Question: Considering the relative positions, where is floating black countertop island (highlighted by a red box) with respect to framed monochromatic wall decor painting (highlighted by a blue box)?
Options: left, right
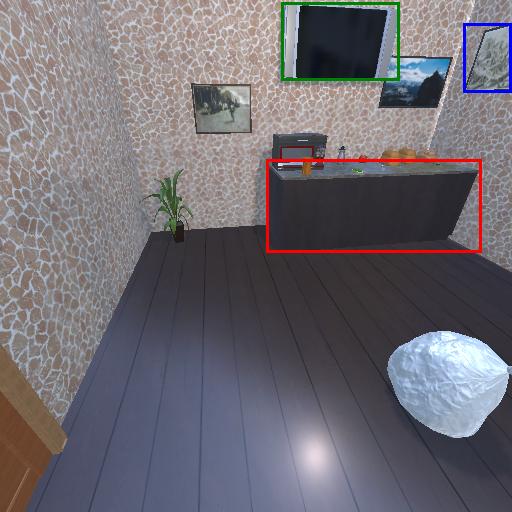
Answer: left